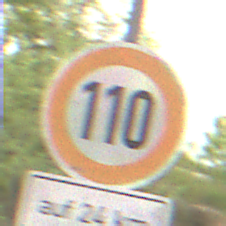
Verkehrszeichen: Geschwindigkeit110
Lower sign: LaengeEinerStrecke6
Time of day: MorningAfternoon
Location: Outdoor (Nature)
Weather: Overcast
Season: NotSpecified
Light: Natural